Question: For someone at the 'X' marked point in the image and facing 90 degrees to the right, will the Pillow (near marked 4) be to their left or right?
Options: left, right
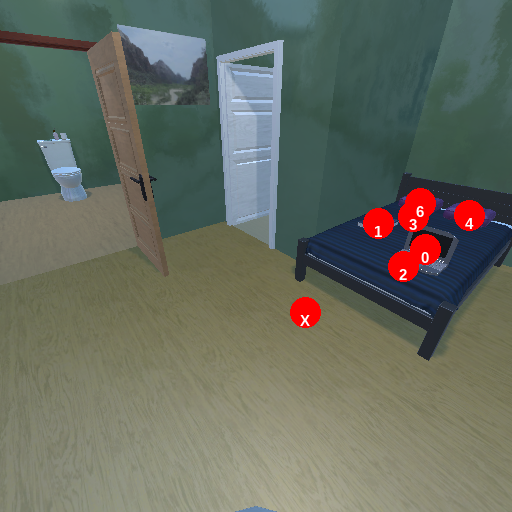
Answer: left